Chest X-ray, AP view. Patient: 45 years old, sex F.
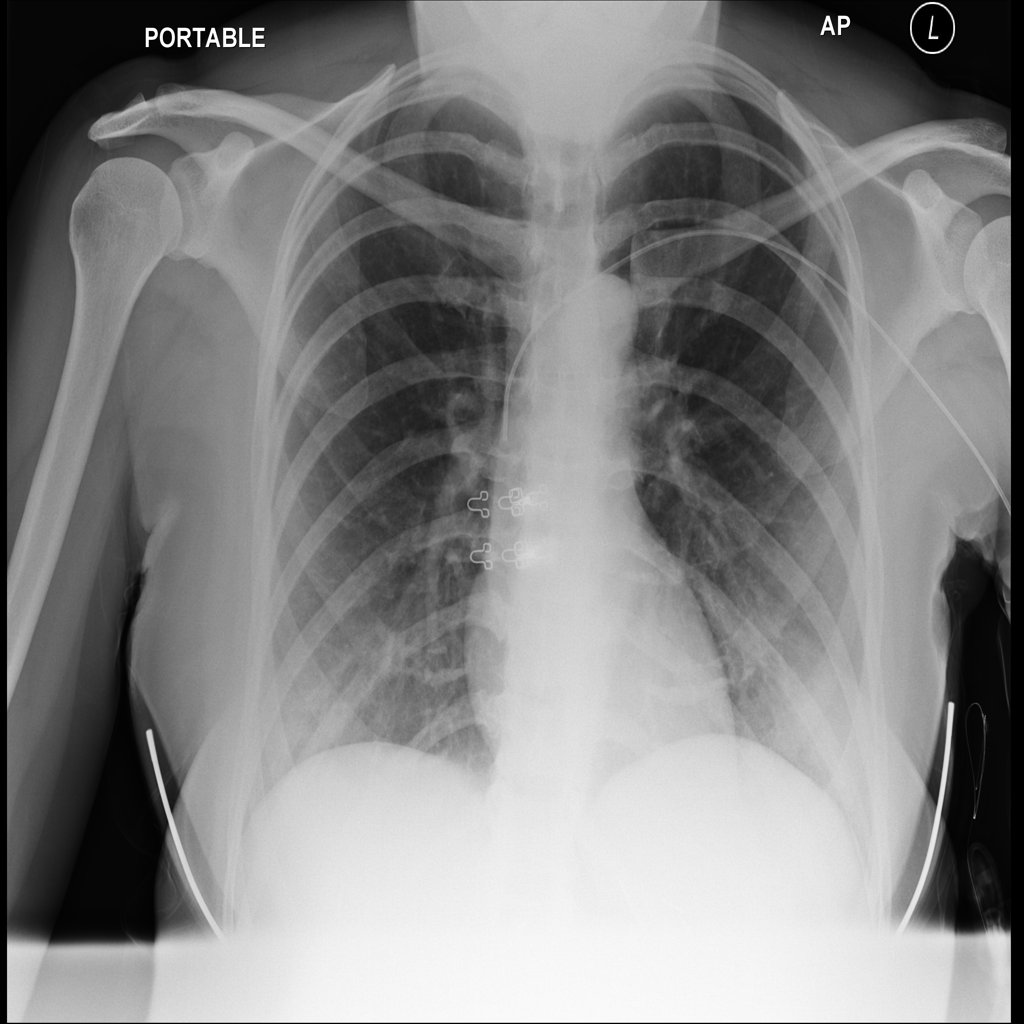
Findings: No Finding